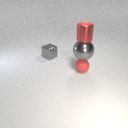
small gray metal cube to the left of small red rubber sphere